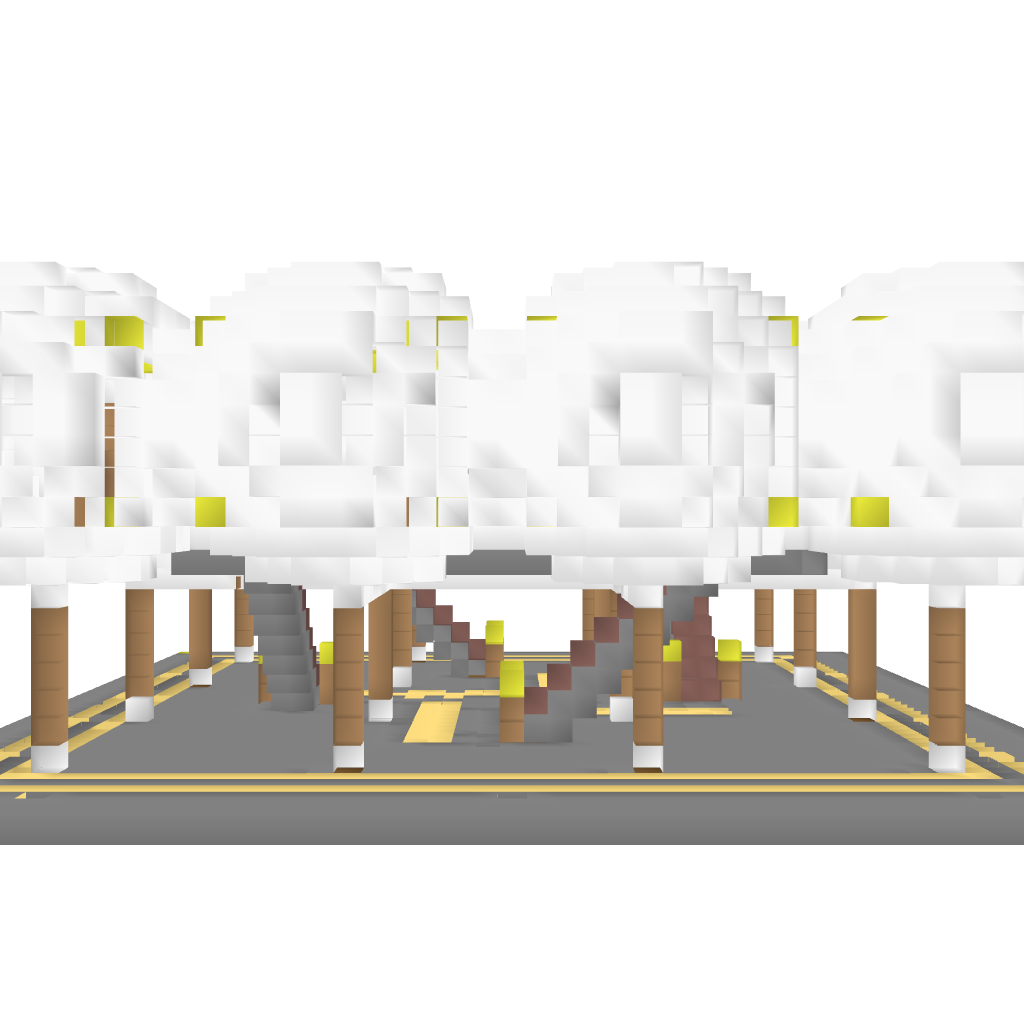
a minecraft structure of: Golf Ball House good quality